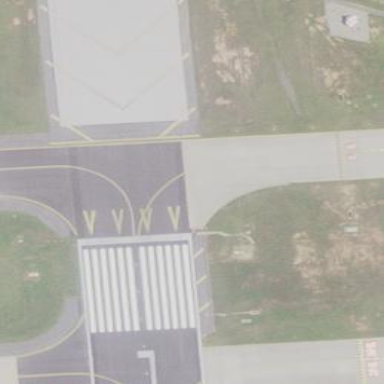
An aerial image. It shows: Asphalt taxiway at the airport.